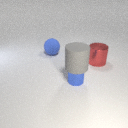
large red metal cylinder to the right of small blue metal cylinder